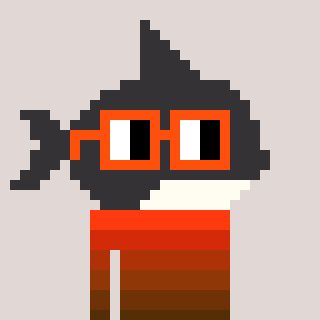
a pixel art character with square orange glasses, a orca-shaped head and a red-colored body on a warm background